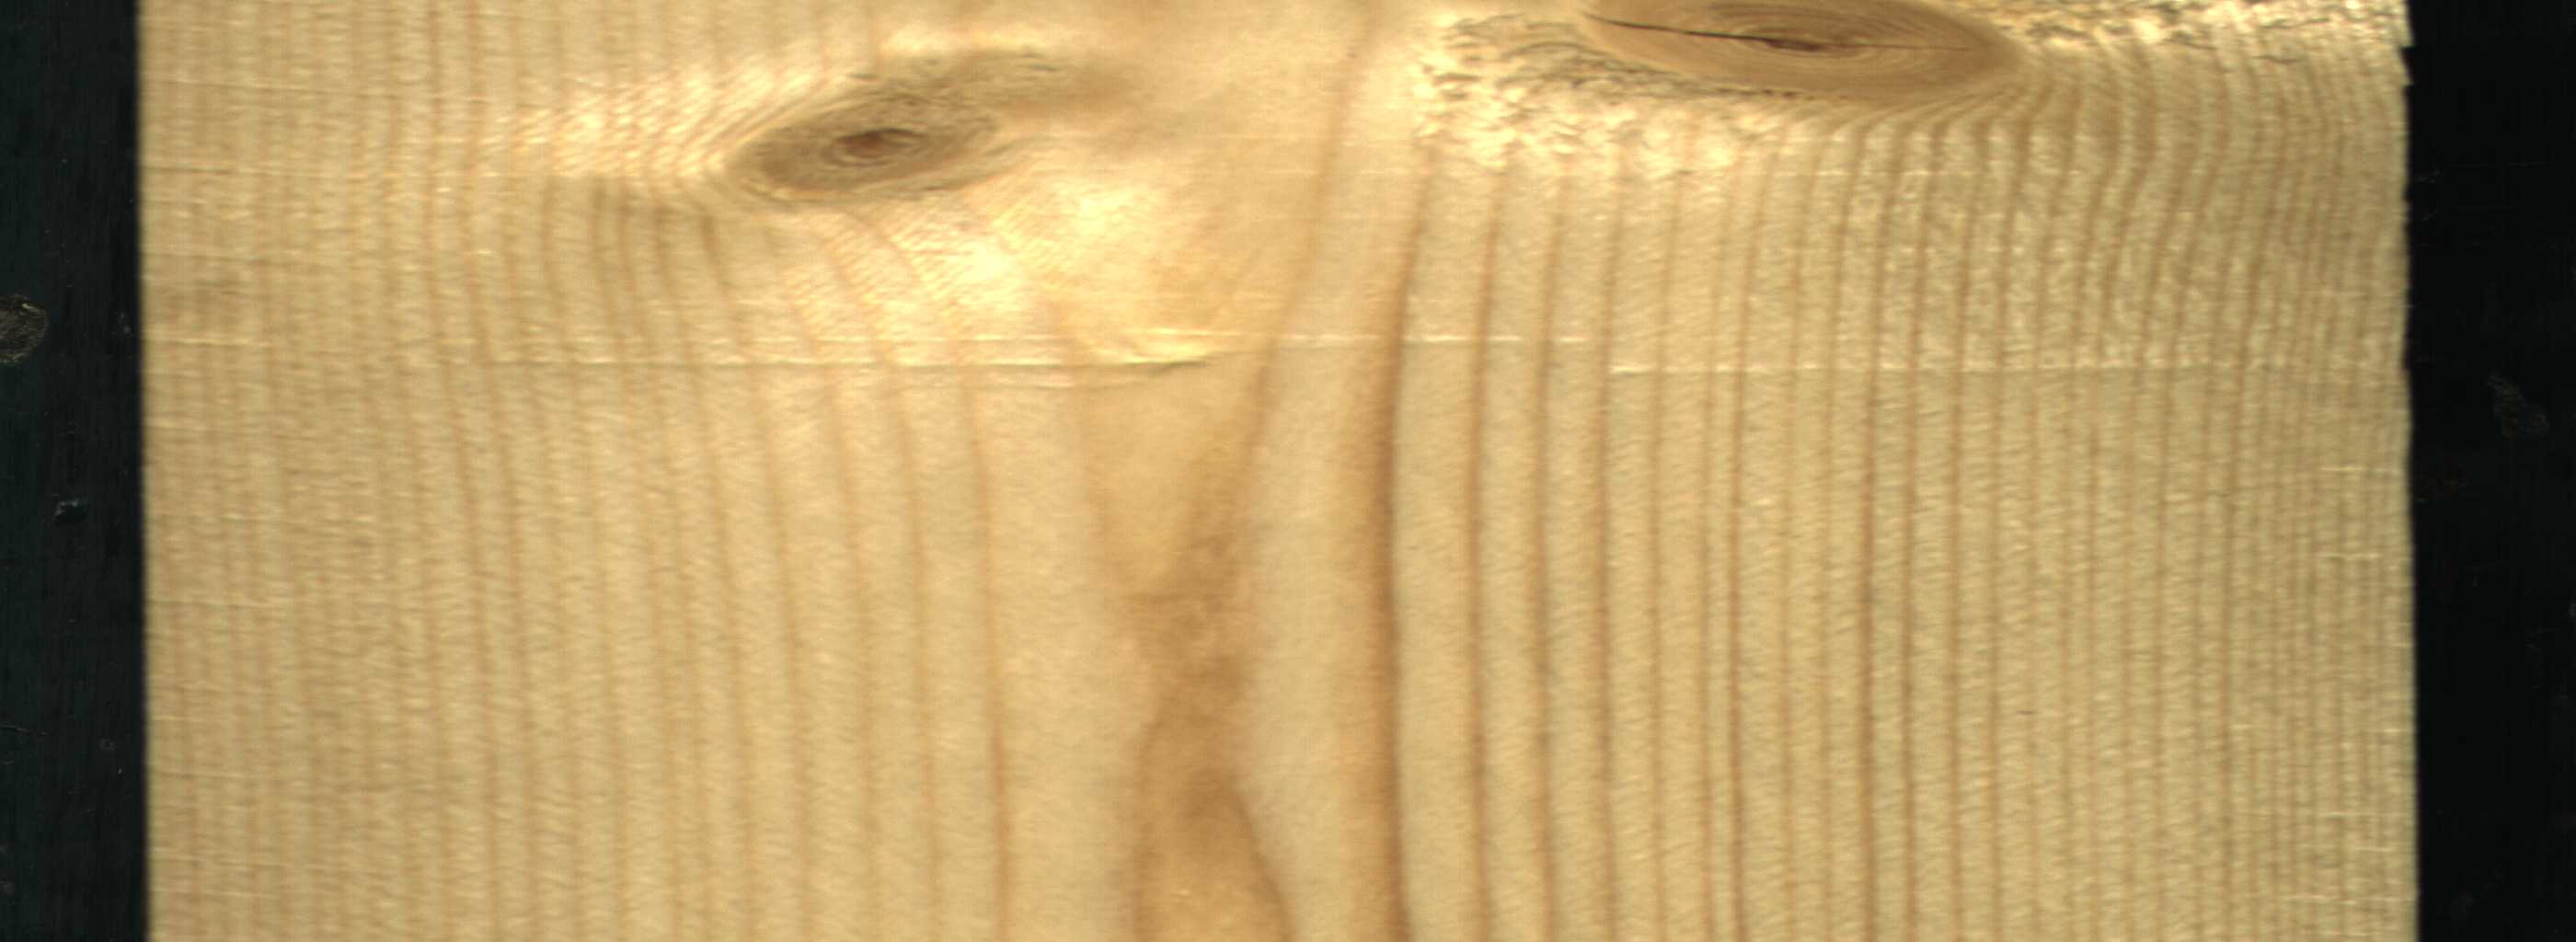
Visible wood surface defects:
knot_with_crack
Live_Knot